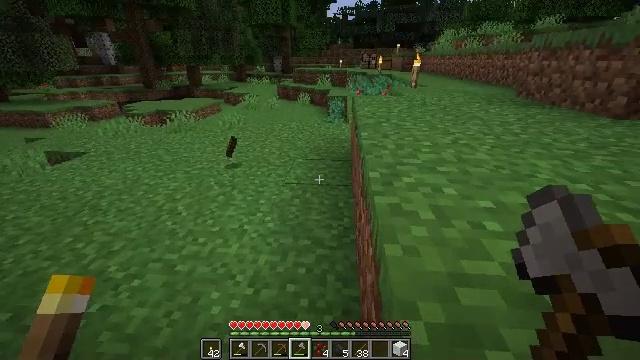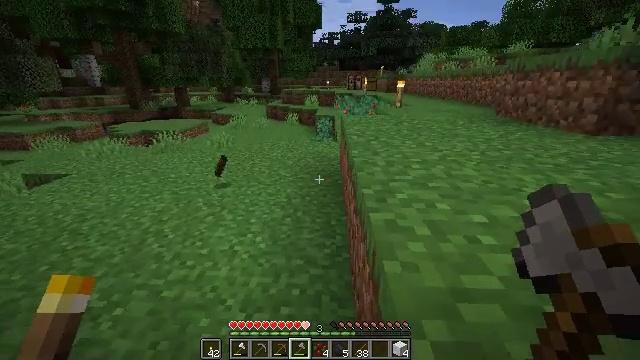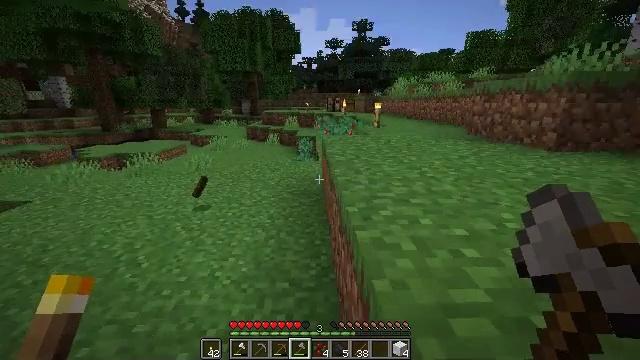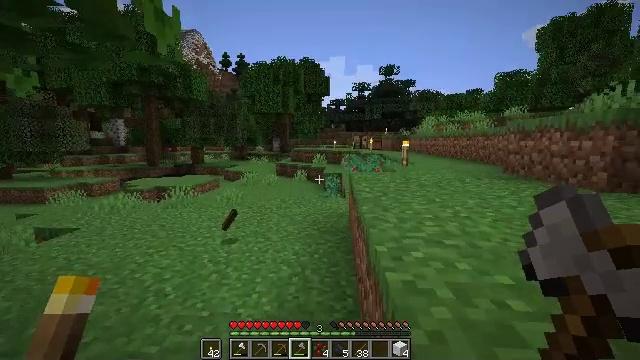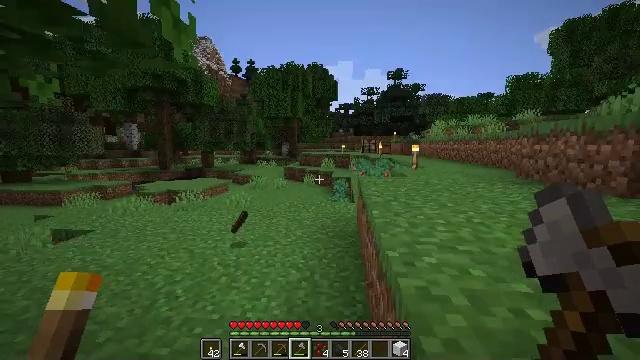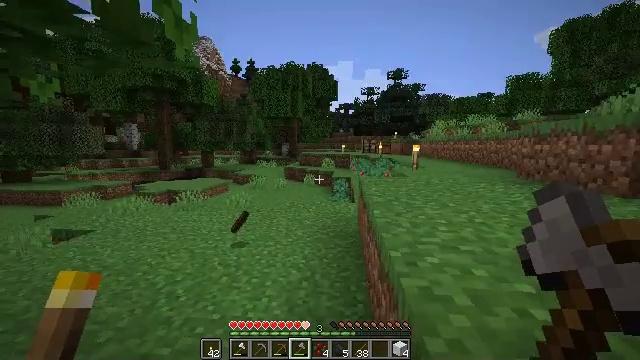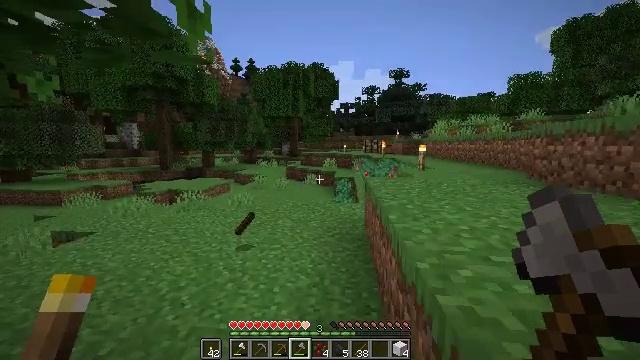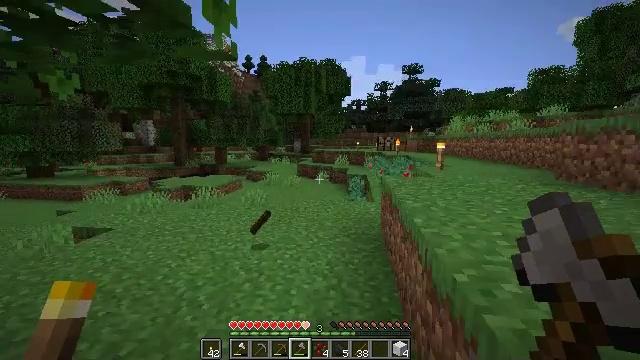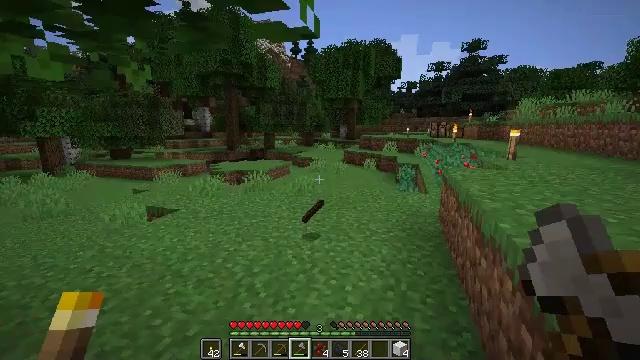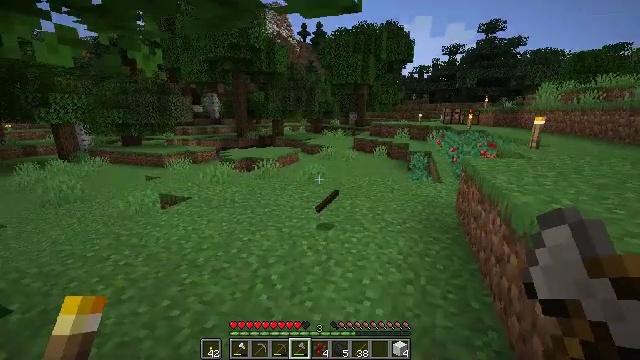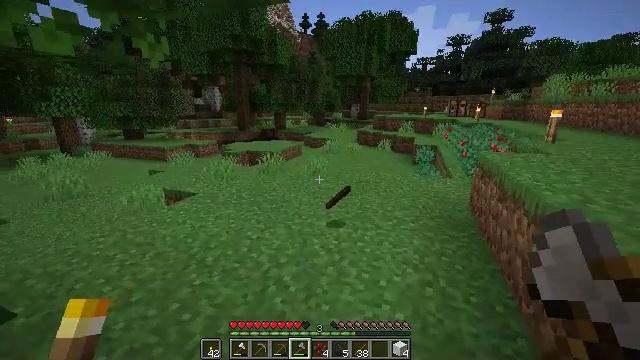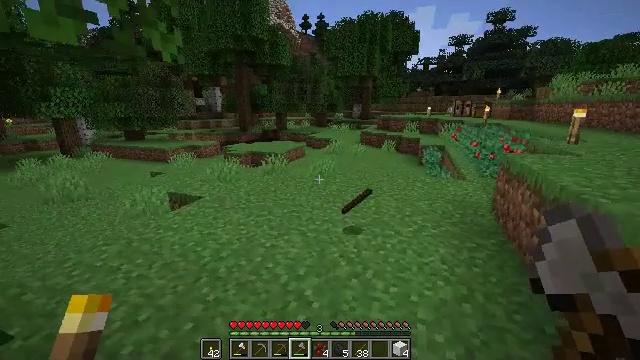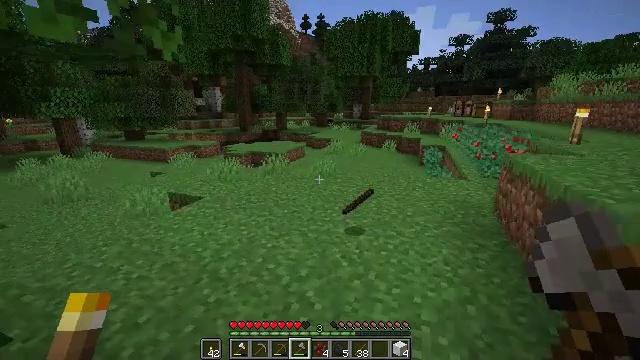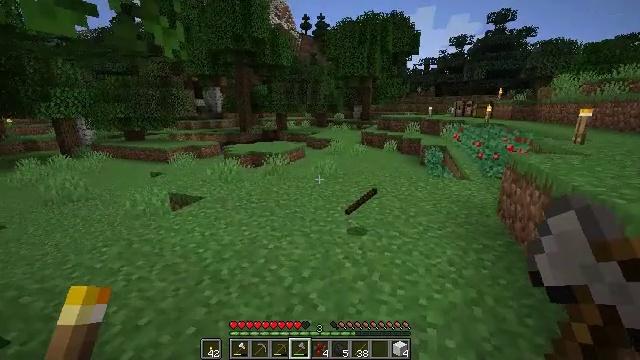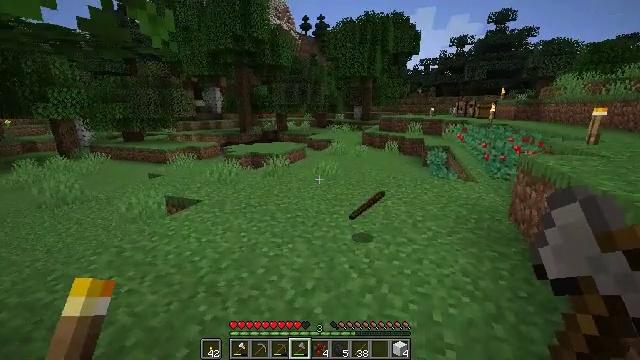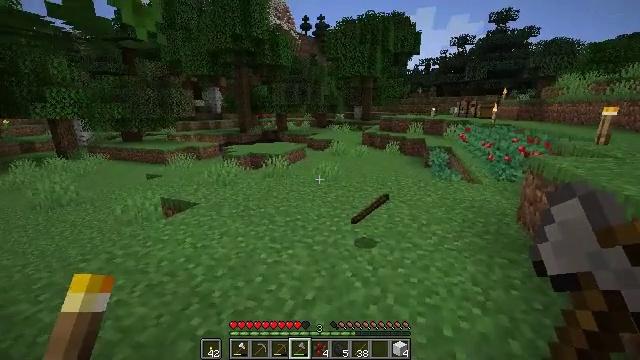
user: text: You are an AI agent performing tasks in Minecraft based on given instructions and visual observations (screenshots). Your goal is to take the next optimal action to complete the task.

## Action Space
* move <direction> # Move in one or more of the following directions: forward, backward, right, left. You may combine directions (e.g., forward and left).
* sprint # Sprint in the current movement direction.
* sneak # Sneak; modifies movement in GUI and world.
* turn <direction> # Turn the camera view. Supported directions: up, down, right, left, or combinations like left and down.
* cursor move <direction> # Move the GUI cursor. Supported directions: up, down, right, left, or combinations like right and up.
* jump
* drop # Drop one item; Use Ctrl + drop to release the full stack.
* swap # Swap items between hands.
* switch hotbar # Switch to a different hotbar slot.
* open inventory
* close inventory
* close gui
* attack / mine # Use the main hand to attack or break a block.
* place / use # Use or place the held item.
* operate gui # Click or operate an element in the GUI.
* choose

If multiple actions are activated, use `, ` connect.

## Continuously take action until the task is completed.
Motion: motion action
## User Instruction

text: Retrieve white wool from a structure.
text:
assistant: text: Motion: move forward, turn right and up
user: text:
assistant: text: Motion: move forward, turn right and up
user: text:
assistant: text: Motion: move forward, turn left and up
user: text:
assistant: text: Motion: move forward, turn left
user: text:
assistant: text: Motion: move forward and move left
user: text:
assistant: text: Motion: move forward and move left
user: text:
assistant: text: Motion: move forward and move left, turn left
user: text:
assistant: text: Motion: move forward and move left, turn left and down
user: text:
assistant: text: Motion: move forward and move left, turn left and down
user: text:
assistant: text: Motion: move forward and move left, turn down
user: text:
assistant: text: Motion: no_op
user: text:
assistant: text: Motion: no_op
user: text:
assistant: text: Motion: move forward
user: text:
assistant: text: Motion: move forward
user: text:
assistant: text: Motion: no_op
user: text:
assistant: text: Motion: move forward
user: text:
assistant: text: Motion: move forward
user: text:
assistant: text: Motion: move forward
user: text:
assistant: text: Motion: move forward
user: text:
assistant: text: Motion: move forward
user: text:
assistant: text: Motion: move forward
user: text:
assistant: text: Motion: move forward
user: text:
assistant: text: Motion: move forward
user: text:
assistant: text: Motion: move forward, turn right and down
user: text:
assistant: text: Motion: move forward, turn right
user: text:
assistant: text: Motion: move forward, turn right and up
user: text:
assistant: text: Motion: move forward, turn right and down
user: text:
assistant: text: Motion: move forward, turn right and up
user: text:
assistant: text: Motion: move forward, turn right and up
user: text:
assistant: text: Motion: move forward, jump